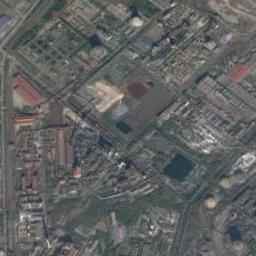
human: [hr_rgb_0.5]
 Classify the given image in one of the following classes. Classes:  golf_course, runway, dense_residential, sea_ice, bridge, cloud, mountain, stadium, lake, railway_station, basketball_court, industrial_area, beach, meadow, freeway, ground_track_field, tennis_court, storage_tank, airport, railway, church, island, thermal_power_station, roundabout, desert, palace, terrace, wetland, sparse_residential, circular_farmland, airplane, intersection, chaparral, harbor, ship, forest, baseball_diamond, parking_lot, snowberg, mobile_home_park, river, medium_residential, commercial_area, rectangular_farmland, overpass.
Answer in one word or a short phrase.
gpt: thermal_power_station